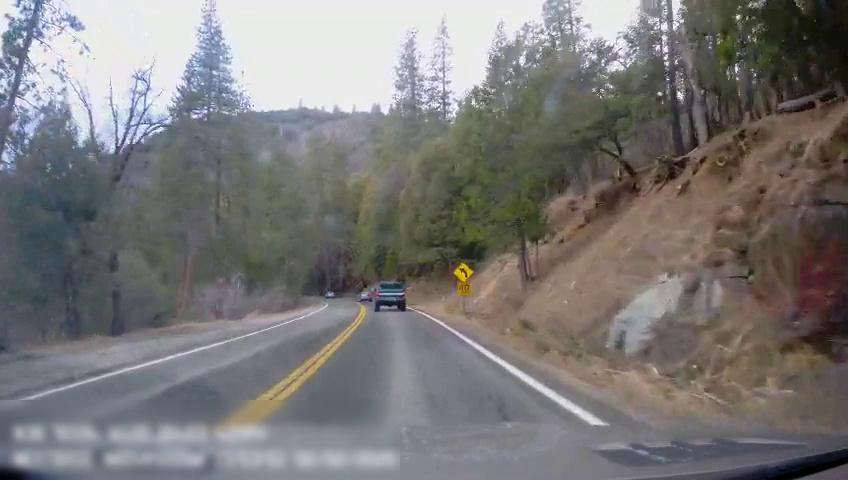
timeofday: Day
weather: Sunny
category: Drivable Space
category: Vehicles | Car
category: Vehicles | Truck
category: Lanes | Current Lane
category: Lanes | Current Lane
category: Lanes | Alternate Lane
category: Traffic | Signs
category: Traffic | Signs